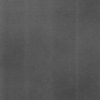
Label: dusty